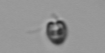
Label: Pyramimonas